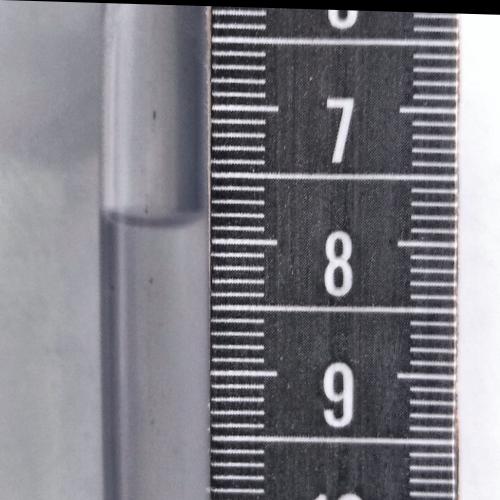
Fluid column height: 7.9 cm